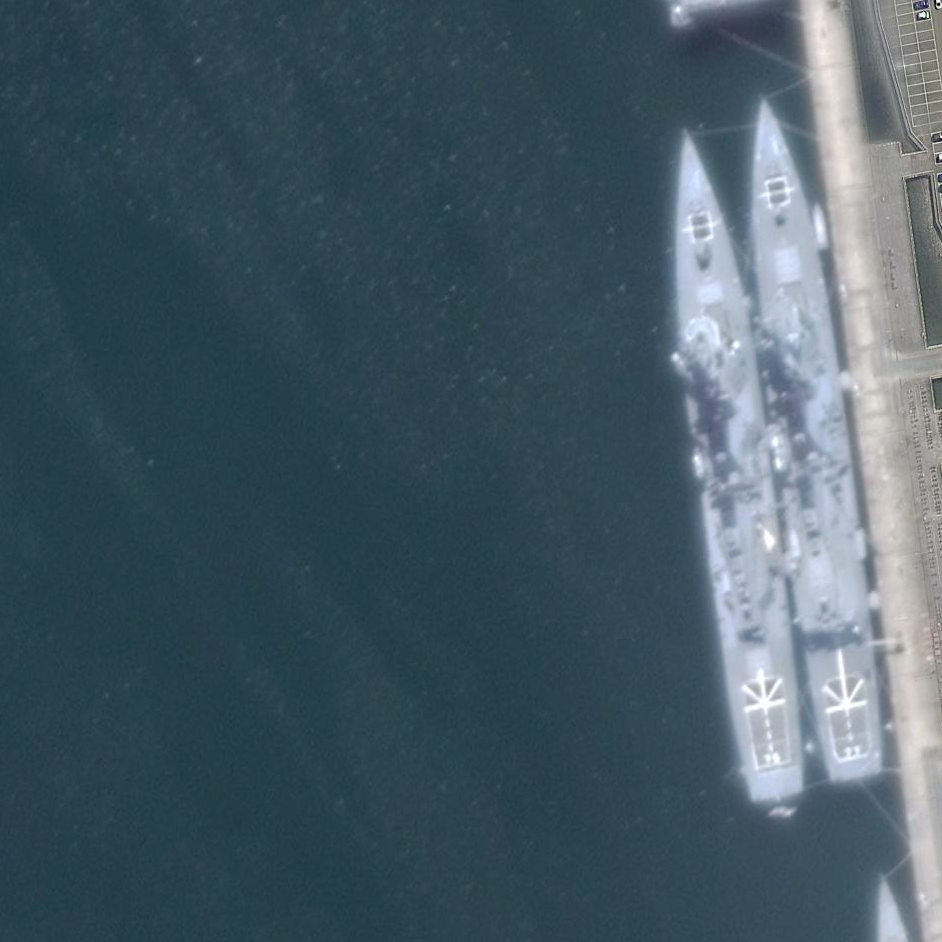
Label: destroyer